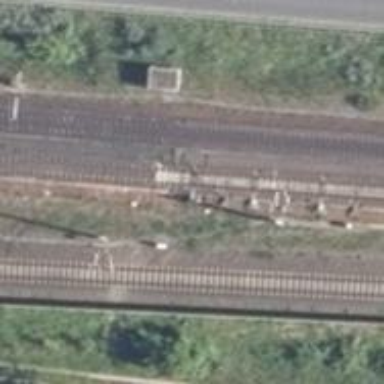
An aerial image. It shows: Railway switch with the turnout side on the left.